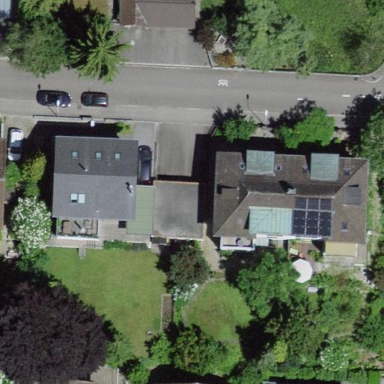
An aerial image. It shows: Hipped roof semi-detached house.